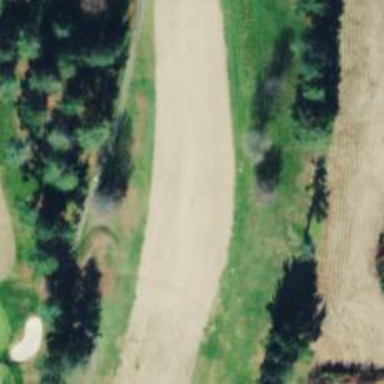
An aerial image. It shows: View of golf hole.